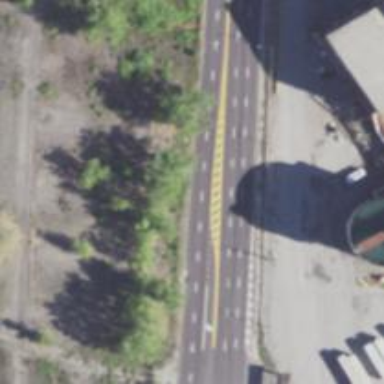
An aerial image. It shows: Asphalt road designated as trunk highway.